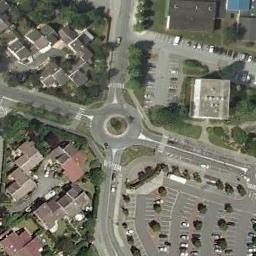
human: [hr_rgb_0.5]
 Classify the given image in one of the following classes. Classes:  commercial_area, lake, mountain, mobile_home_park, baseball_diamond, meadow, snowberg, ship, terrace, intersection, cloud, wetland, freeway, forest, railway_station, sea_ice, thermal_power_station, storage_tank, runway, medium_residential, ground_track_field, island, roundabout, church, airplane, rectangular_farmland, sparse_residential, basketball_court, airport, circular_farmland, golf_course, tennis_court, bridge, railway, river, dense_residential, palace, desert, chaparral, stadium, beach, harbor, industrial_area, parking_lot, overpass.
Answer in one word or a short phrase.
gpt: roundabout